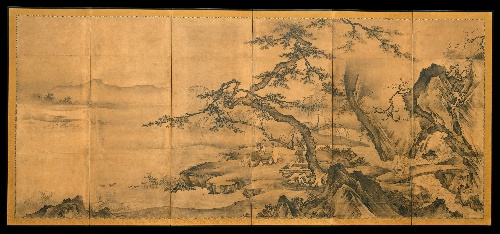
Title: 琴棋書画図屏風|The Four Accomplishments
Artist: Kano Motonobu 狩野元信
Artist bio: Japanese, 1477–1559
Date: mid-16th century
Object type: Screens
Classification: Paintings
Medium: Pair of six-panel folding screens; ink and color on paper
Culture: Japan
Period: Muromachi period (1392–1573)
Dimensions: Image (each screen): 67 in. × 12 ft. 6 in. (170.2 × 381 cm)
Department: Asian Art
Credit line: Dr. and Mrs. Roger G. Gerry Collection, Gift of Dr. and Mrs. Roger G. Gerry, 1991
Accession year: 1991
Repository: Metropolitan Museum of Art, New York, NY
Tags: Men|Landscapes|Trees